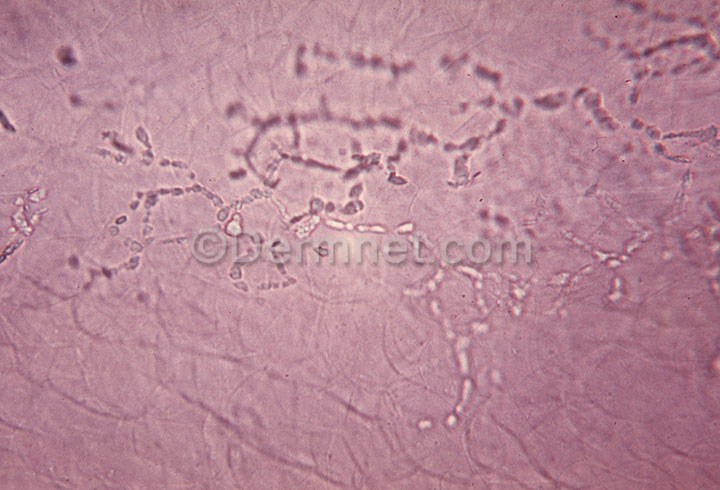
Disease: Tinea Ringworm Candidiasis and other Fungal Infections